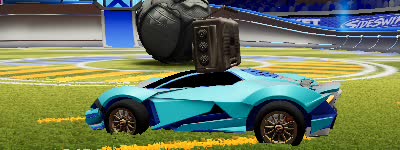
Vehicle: werewolf